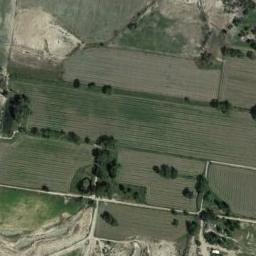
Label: rectangular_farmland